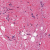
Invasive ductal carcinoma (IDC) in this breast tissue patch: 0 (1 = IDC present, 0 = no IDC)